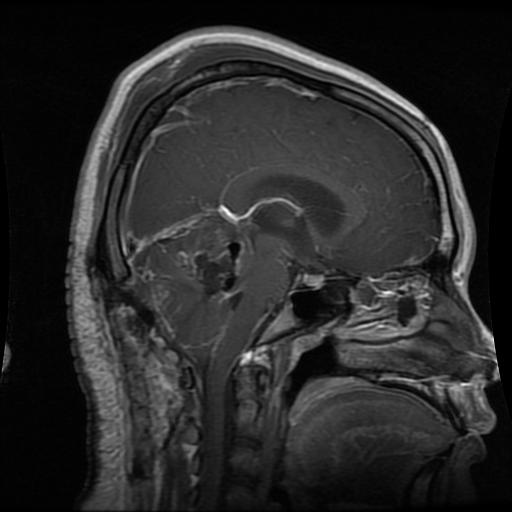
Label: glioma